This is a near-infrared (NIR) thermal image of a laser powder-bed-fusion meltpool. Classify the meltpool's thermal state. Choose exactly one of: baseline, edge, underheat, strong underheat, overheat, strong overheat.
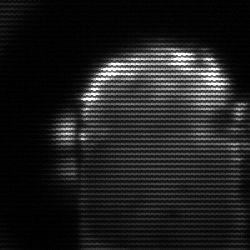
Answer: baseline